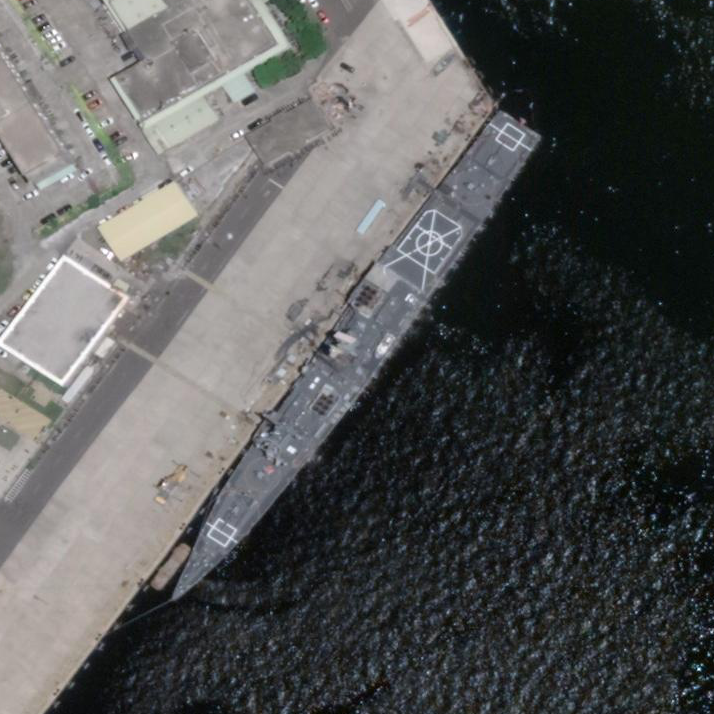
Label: cruiser